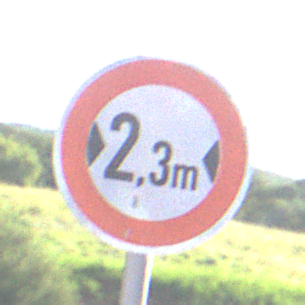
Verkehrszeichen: TatsaechlicheBreite2Komma3
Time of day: MorningAfternoon
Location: Outdoor (RoadRail)
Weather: PartlyCloudy
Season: NotSpecified
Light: Natural